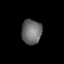
Tissue: lung
Cell type: Others
Senescence score: 0.2225
Nuclear area (px): 492
Mean DAPI intensity: 108.098